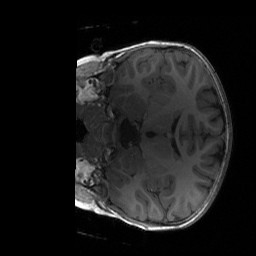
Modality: T1w
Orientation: coronal
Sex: female
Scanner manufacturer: siemens
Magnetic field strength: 3 T
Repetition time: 1.9 s
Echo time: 0.00243 s